Field crop: maize
Growth stage: 2
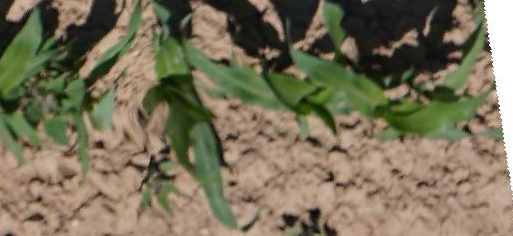
Species: maize